Question: currently I have a little problem with my application, everything works fine on most devices but on some samsung and wiko I get this error :
java.lang.NoClassDefFoundError: android.support.v7.internal.view.menu.MenuBuilder
I saw some answers on the internet where they said to add the line below in the proguard file, in my case this doesn't work
'''
-keep class !android.support.v7.internal.view.menu.**, ** { *; }
'''
My app is compound of 2 modules(so I have 2 proguard file), 1module is for the main app and the other is for a library
here is my gradle file for thr app module:
'''
apply plugin: 'com.android.application'
android {
compileSdkVersion 22
buildToolsVersion "21.1.2"
defaultConfig {
applicationId "com.refresh.quickeer"
minSdkVersion 16
targetSdkVersion 22
versionCode 1
versionName "1.0"
multiDexEnabled true
}
buildTypes {
release {
minifyEnabled false
proguardFiles getDefaultProguardFile('proguard-android.txt'), 'proguard-rules.pro'
}
debug
{
minifyEnabled false
proguardFiles getDefaultProguardFile('proguard-android.txt'), 'proguard-rules.pro'
}
}
}
dependencies {
compile fileTree(dir: 'libs', include: ['*.jar'])
compile 'com.android.support:appcompat-v7:22.1.1'
compile 'com.squareup.picasso:picasso:2.5.2'
compile 'com.android.support:cardview-v7:22.1.0'
compile 'com.android.support:recyclerview-v7:22.+'
compile 'com.android.support:palette-v7:21.0.0'
compile 'com.xgc1986.android:parallaxpagertransformer:1.0.3'
compile project(':library')
}
'''

Does somebody have a solution to this problem please ?
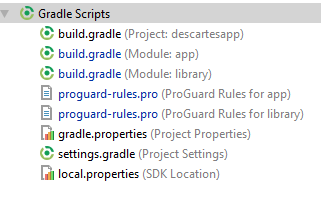
Answer: Before encountering this issue I did not use proguard on my app. I resolved the issue by setting 'minifyEnabled true' and using the following proguard config
'''
-dontshrink
-keep class !android.support.v7.internal.view.menu.**,** {*;}
-keepattributes **
-dontwarn **
'''
I tested my app on <URL> before and after this fix to verify that it worked.